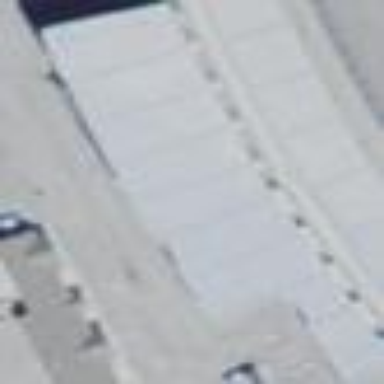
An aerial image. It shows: Grandstand building.